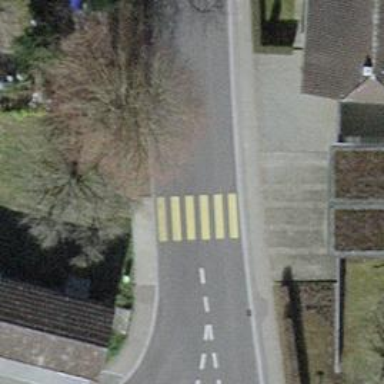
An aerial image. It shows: Tertiary road with asphalt surface and sidewalk on the left.